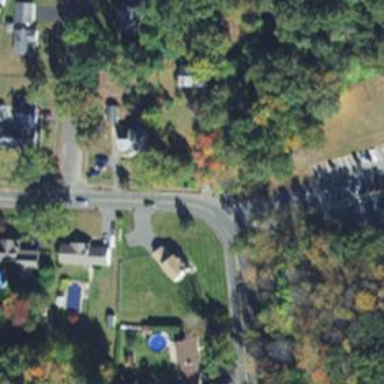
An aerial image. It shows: Driveway.